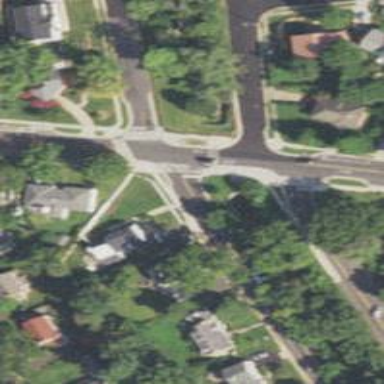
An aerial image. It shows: Stop road.